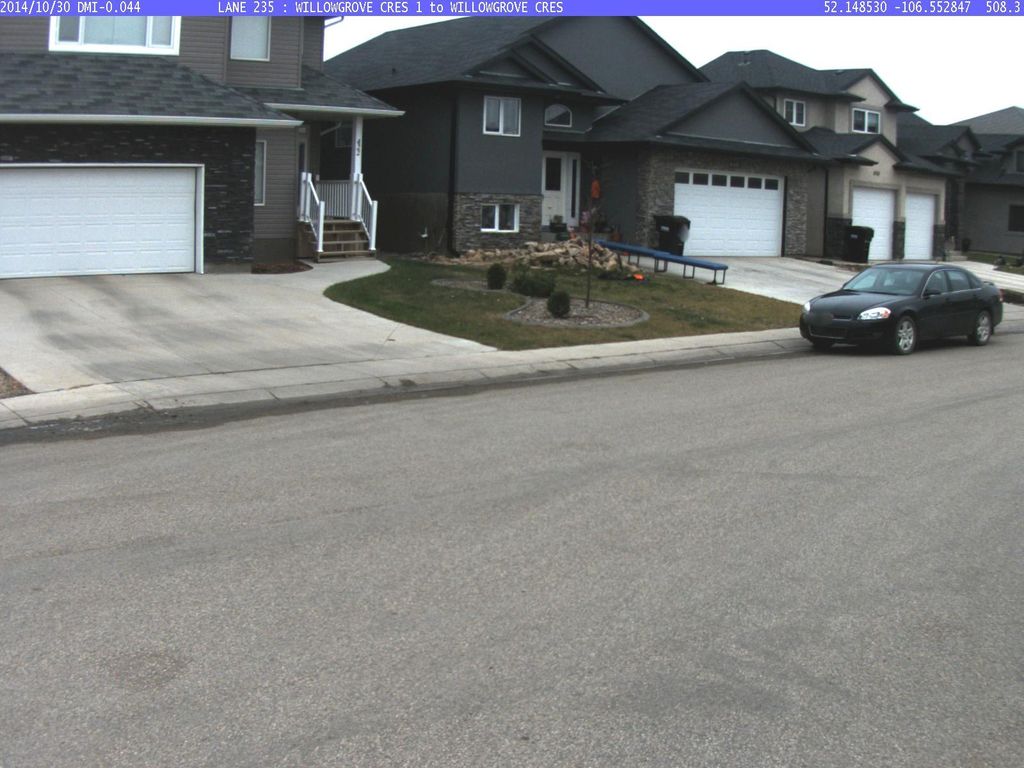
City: saskatoon